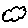
Label: cloud